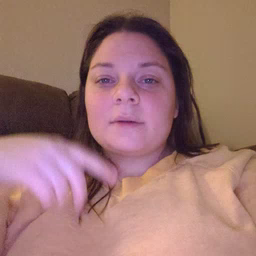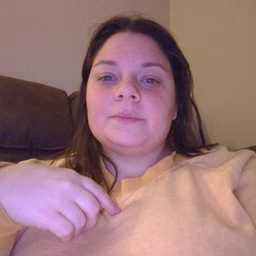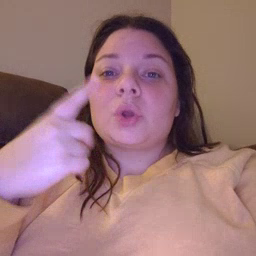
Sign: go